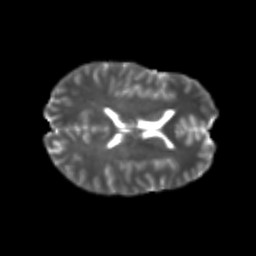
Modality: T2w
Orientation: axial
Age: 24
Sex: male
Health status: healthy
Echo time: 0.074 s